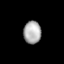
Tissue: lung
Cell type: Endothelial cells
Senescence score: 0.6108
Nuclear area (px): 388
Mean DAPI intensity: 173.173